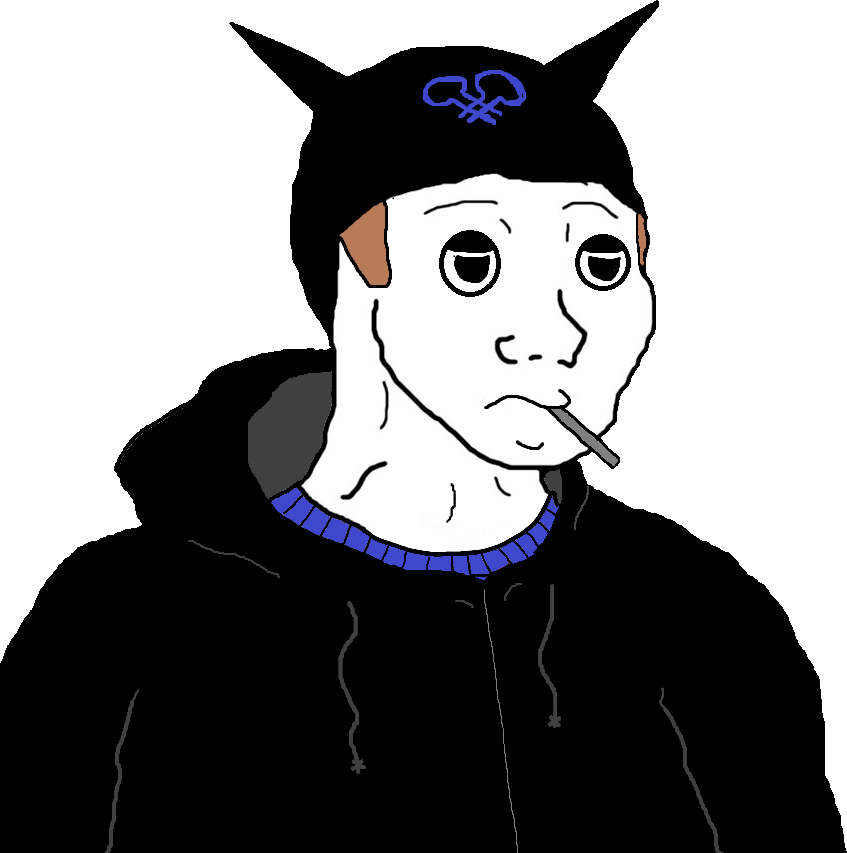
Label: 5_Doomer